Question: I've implemented a dialog with two customized text-editor inside(Two editor objects with same class)
This custom widget is an inherited class from QWidget and it has two widgets inside, one is a actions-tool-bar and second is a QTextEdit. I set some shortcuts to this custom widget for some actions like 'Make text Bold', 'Make text Italic', so on.
here is a picture of these widgets inside of my dialog:

So far every thing is ok.
But, when I press Ctrl+B for example, I got this error message:
'''
QAction::eventFilter: Ambiguous shortcut overload: Ctrl+B
'''
setting the shortcut context to WidgetWithChildrenShortcut won't help me to disambiguate shortcuts.
anyone has any other idea?
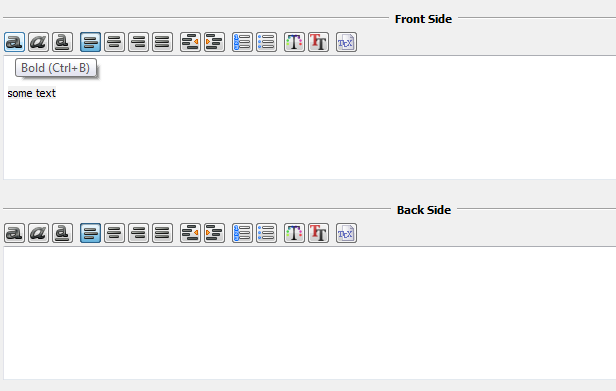
Answer: Finally, I found the solution. My editor was inherited from qtextedit. I add this lines to each action, and it works now!
'''
void MyEditor::addActionToToolbar(QAction *a)
{
a->setShortcutContext(Qt::WidgetWithChildrenShortcut);
addAction(a);
QToolButton* btn = new QToolButton(this);
btn->setDefaultAction( a );
btn->setFocusPolicy(Qt::NoFocus);
btn->setSizePolicy( QSizePolicy::Fixed, QSizePolicy::Fixed );
btn->setIconSize(QSize(16,16));
toolBar->addWidget(btn);
}
'''